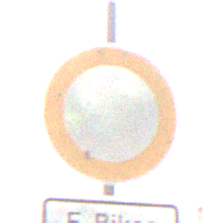
Verkehrszeichen: VerbotFahrzeugeAllerArt
Zusatzzeichen unten: BesondereFahrzeugeUndTransportgueter13
Umgebung: Outdoor, Nature
Tageszeit: MorningAfternoon
Wetter: PartlyCloudy
Licht: Natural
Jahreszeit: Winter
Kontrast: MediumContrast